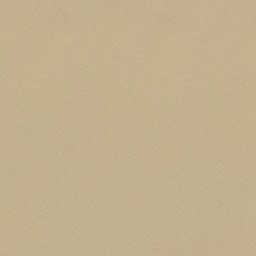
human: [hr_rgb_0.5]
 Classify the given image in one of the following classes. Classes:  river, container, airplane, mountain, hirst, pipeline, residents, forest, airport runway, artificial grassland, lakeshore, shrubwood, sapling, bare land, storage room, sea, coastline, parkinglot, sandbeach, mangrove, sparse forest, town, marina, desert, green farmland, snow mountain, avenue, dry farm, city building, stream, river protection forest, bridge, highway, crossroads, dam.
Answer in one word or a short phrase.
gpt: desert